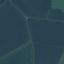
Land use / land cover class: AnnualCrop